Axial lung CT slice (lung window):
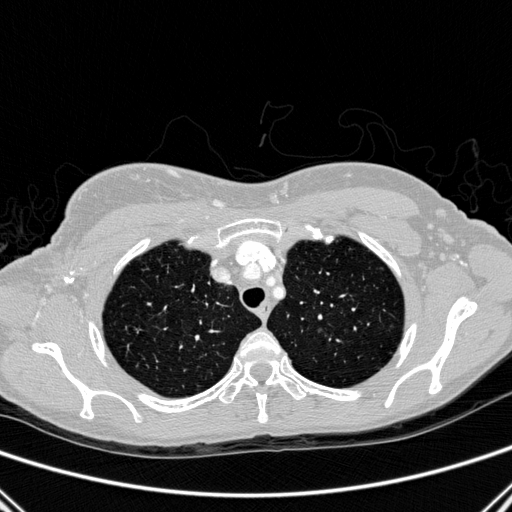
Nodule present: no